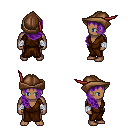
a pixel art fantasy rpg character, male body template, human, dark skin, brown robe, gold greaves, purple right-swept hairstyle, leather cap, white cloth bandages, four views (front, back, left, right), 2x2 character sprite sheet, small pixel art, hard edges, no anti-aliasing